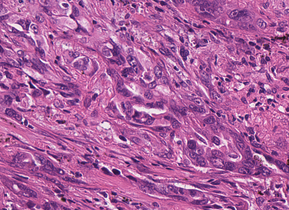
Tumor epithelial tissue: yes
Tumor-associated stroma tissue: yes
Normal tissue: no